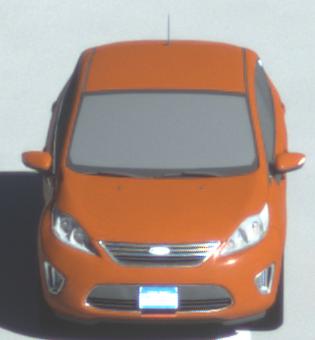
Make: Ford
Model: Fiesta
Detailed model: ’09 Sedan (seventh series)
Model produced from: 2010
Model produced until: 2017
Doors: 4
Color: orange
Road condition: dry road
Daytime: morning or afternoon
Contrast: high contrast